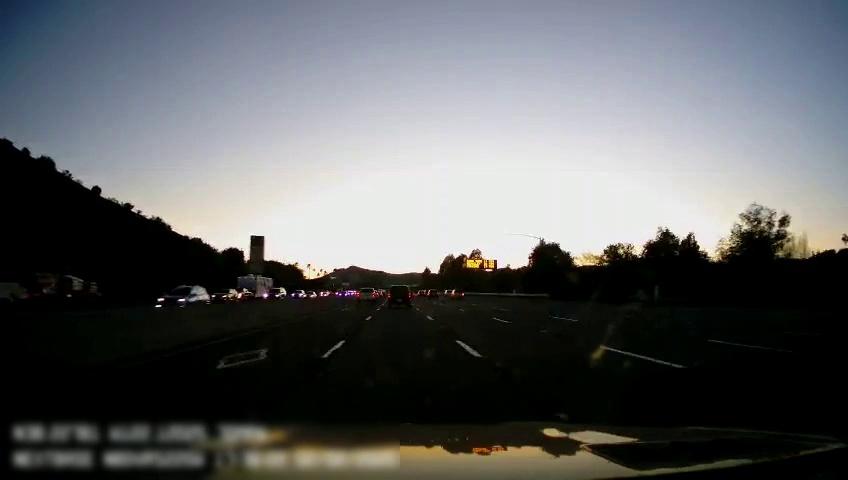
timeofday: Dusk/Dawn/Twilight
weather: Sunny
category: Drivable Space
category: Vehicles | Other LV
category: Vehicles | SUV
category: Vehicles | Car
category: Vehicles | Car
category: Vehicles | SUV
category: Vehicles | SUV
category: Vehicles | Car
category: Vehicles | SUV
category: Vehicles | Truck
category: Vehicles | Car
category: Vehicles | SUV
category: Vehicles | Other LV
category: Lanes | Alternate Lane
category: Lanes | Current Lane
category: Lanes | Current Lane
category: Lanes | Alternate Lane
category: Lanes | Alternate Lane
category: Lanes | Alternate Lane
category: Traffic | Signs